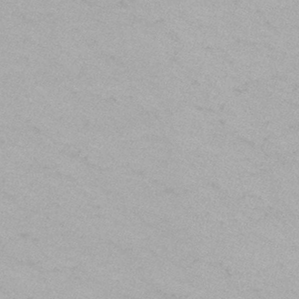
Label: frost